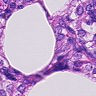
Metastatic tissue present: yes